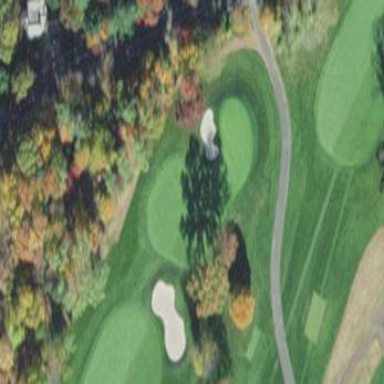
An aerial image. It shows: Grassy area designated as golf fairway.